Chest X-ray. View position: PA
Patient age: 68
Patient sex: M
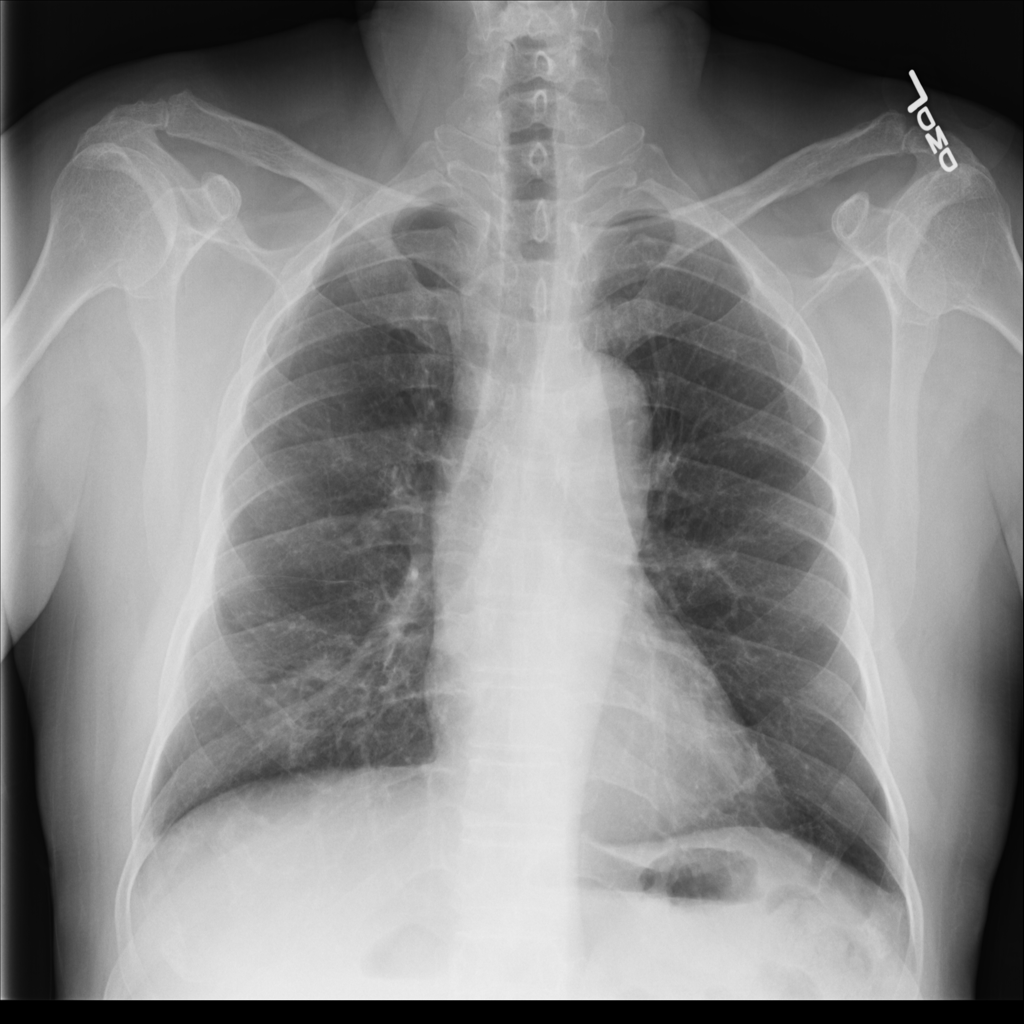
Finding: Pneumothorax